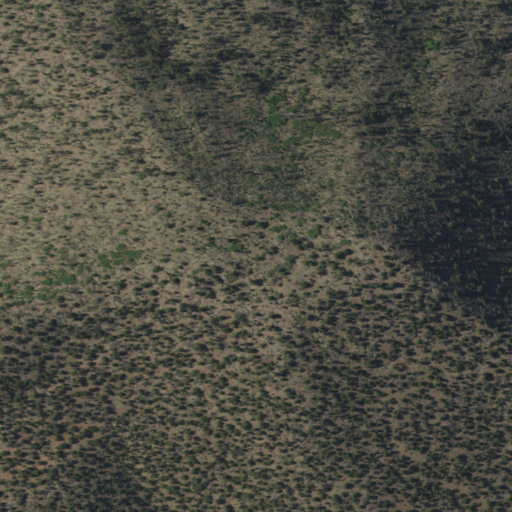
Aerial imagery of mountain in New Mexico named Cerro Roman containing only evergreen forest